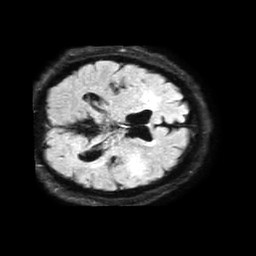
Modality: FLAIR
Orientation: axial
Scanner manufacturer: philips
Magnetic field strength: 1.5 T
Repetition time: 6 s
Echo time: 0.09721 s